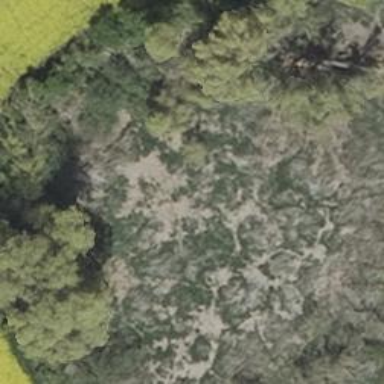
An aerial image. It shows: Patch of scrub vegetation.